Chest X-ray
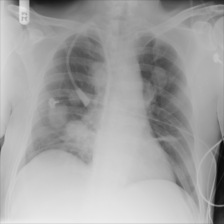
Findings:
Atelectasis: positive
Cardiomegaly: negative
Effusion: negative
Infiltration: negative
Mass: negative
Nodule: negative
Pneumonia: negative
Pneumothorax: negative
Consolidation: negative
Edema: negative
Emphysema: negative
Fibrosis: negative
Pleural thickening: negative
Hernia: negative